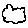
Label: cloud